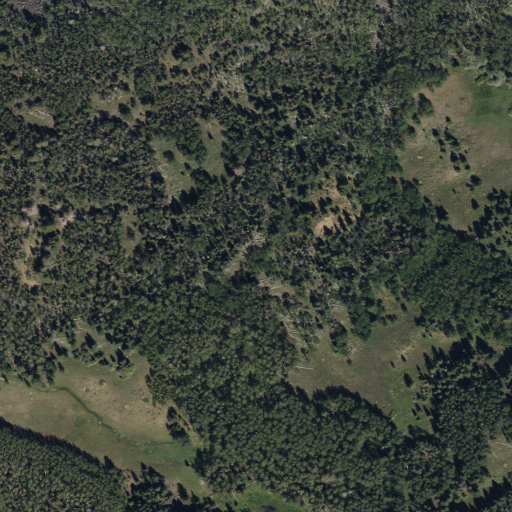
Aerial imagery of plain(s) in Utah named Chokecherry Meadow containing deciduous forest, mixed forest, and evergreen forest